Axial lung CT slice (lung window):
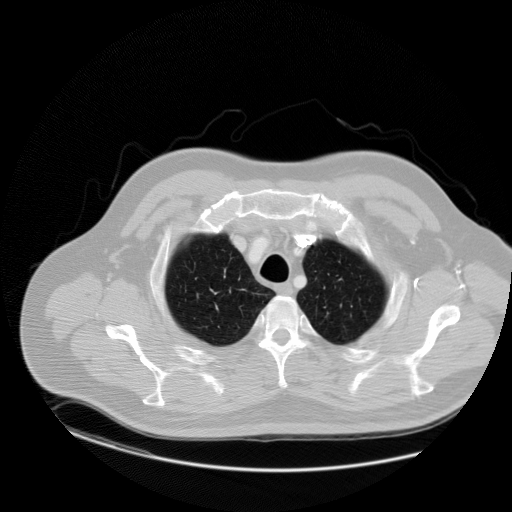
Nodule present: no